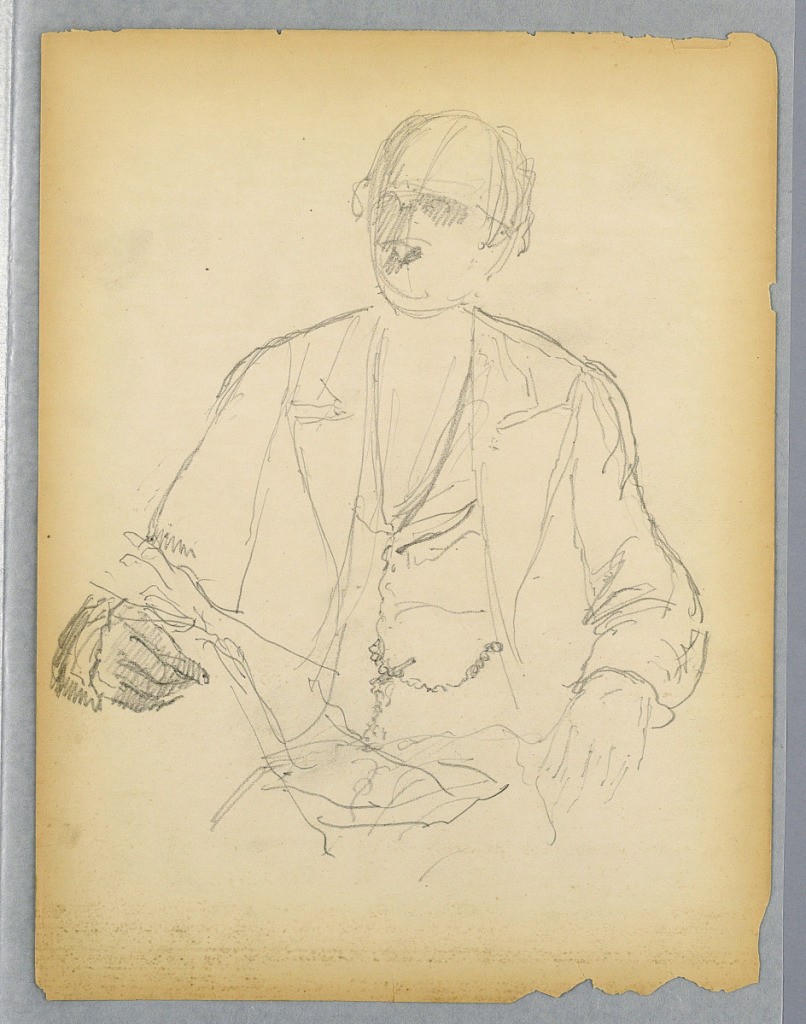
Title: Sketch for a Portrait
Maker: Daniel Huntington, American, 1816–1906
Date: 1879
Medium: Graphite on paper
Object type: Drawing
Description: Man seated facing frontally, looking slightly toward the left. Verso: A left hand resting on a surface.